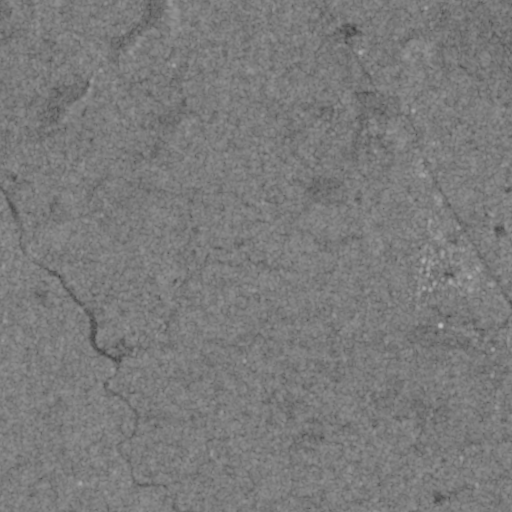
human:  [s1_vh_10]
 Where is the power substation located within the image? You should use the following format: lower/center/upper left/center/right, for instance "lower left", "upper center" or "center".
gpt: The power substation is located in the center right of the image.
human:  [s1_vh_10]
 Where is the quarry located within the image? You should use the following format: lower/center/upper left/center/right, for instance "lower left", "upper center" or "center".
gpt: The quarry is located in the upper right of the image.
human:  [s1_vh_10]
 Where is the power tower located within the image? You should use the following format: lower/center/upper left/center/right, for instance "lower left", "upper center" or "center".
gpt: There is no power tower in the image.

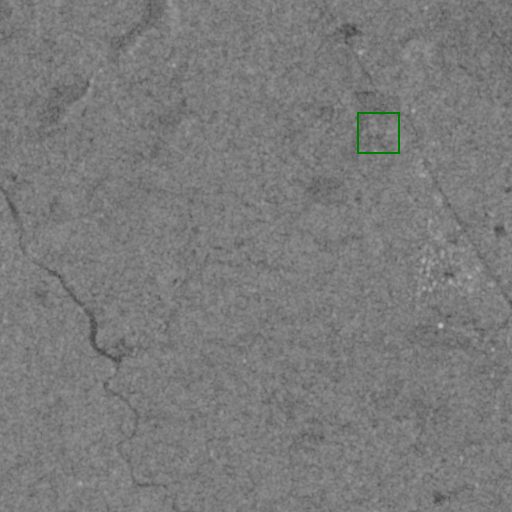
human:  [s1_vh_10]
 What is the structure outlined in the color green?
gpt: The structure outlined in green is a quarry.
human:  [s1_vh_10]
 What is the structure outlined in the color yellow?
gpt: There is no yellow outline.